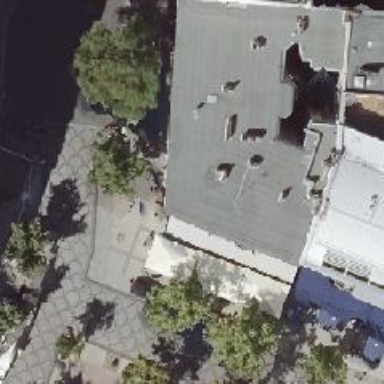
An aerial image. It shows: Restaurant.